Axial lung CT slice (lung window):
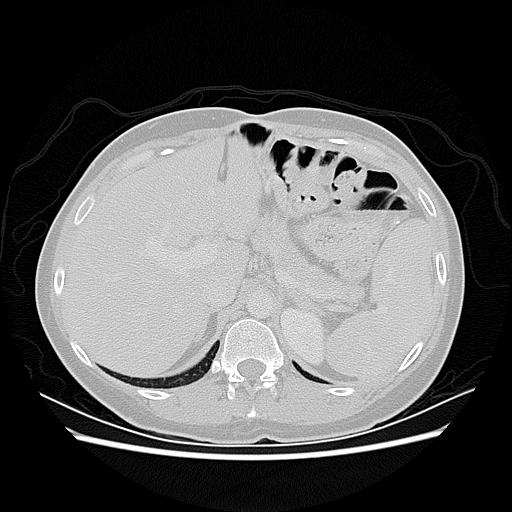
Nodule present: no